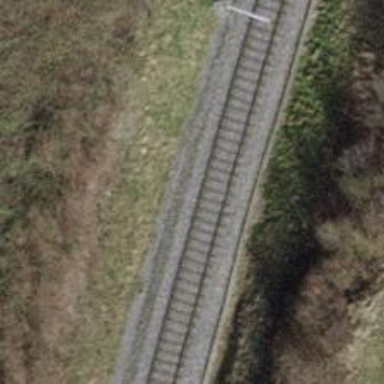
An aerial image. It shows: Single-track electrified railway with contact line.